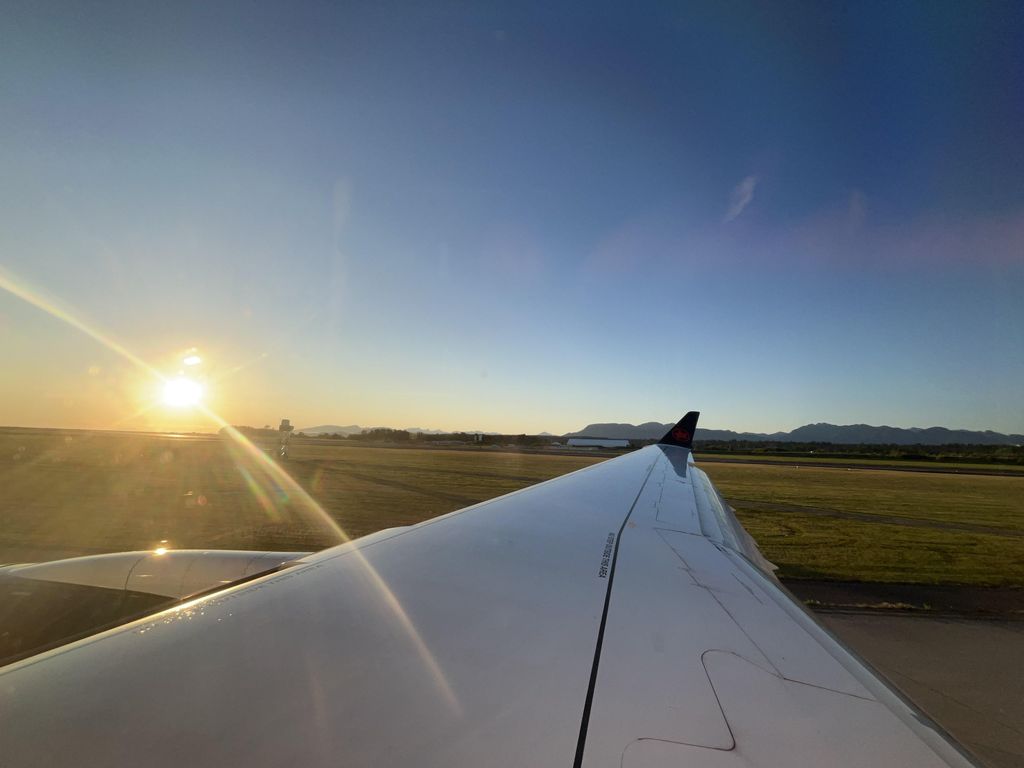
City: vancouver